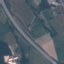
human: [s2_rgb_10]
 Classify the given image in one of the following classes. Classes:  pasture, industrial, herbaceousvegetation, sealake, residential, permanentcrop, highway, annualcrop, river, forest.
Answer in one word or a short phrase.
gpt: Highway